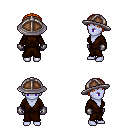
a pixel art fantasy rpg character, female body template, dark elf, purple skin, brown robe, magenta pants, light blonde plain hairstyle, chain helm, metal gloves, four views (front, back, left, right), 2x2 character sprite sheet, small pixel art, hard edges, no anti-aliasing